Field crop: maize
Growth stage: 1
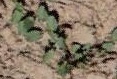
Species: convolvulus